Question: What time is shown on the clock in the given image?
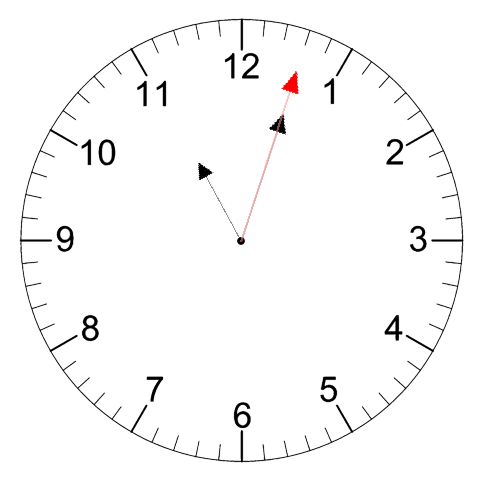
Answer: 11:03:03